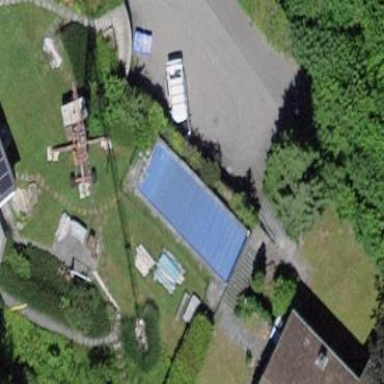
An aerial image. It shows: Swimming pool located in leisure land.